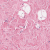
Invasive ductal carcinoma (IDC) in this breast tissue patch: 0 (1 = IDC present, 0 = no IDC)